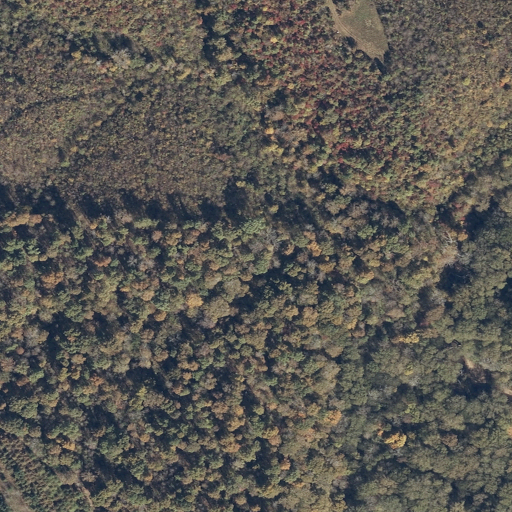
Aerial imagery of valley in Alabama named Bowie Hollow containing deciduous forest, woody wetlands, and evergreen forest